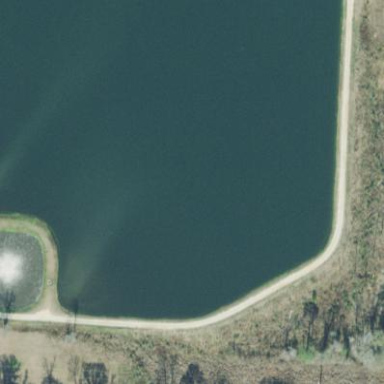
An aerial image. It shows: Reservoir of water.